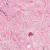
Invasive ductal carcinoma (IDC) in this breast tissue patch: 0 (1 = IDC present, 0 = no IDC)